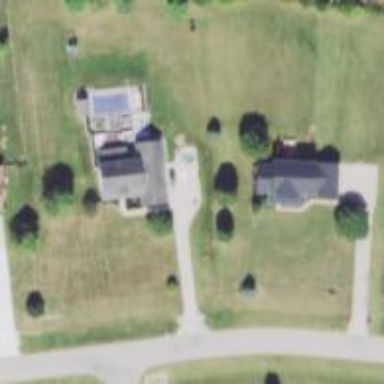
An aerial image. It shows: Driveway.